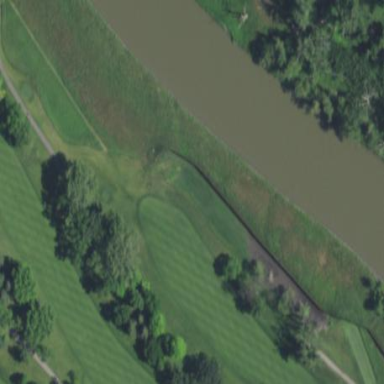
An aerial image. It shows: Scenic golf fairway.